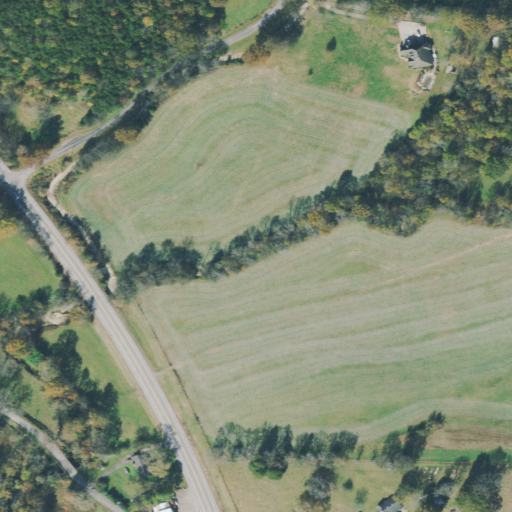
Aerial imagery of valley in Tennessee named Brimm Hollow containing pasture, open development, mixed forest, low intensity development, evergreen forest, deciduous forest, and medium intensity development